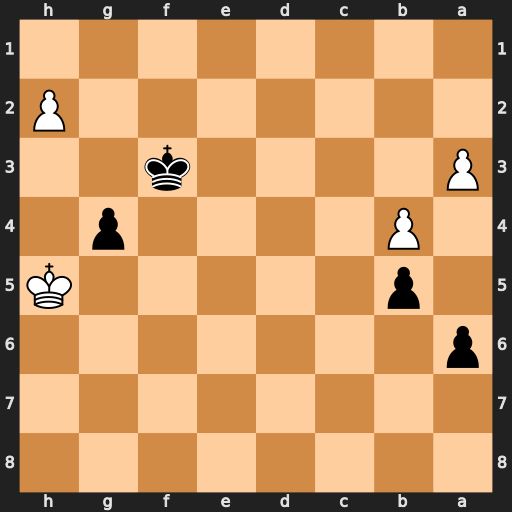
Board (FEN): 8/8/p7/1p5K/1P4p1/P4k2/7P/8
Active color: b
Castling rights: -
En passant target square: -
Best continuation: g3 hxg3 Kxg3